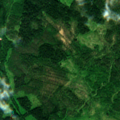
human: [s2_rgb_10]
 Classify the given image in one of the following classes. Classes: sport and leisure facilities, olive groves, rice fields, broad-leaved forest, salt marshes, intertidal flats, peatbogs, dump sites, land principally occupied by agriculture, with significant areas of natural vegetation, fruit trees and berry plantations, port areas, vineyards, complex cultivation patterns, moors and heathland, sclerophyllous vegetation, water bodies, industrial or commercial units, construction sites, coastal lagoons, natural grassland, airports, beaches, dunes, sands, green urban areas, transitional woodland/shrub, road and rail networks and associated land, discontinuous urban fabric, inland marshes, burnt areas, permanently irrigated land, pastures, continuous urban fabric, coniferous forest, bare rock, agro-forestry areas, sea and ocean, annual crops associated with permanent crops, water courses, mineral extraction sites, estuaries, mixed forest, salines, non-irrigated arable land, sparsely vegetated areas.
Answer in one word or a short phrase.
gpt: non-irrigated arable land, coniferous forest, mixed forest, transitional woodland/shrub